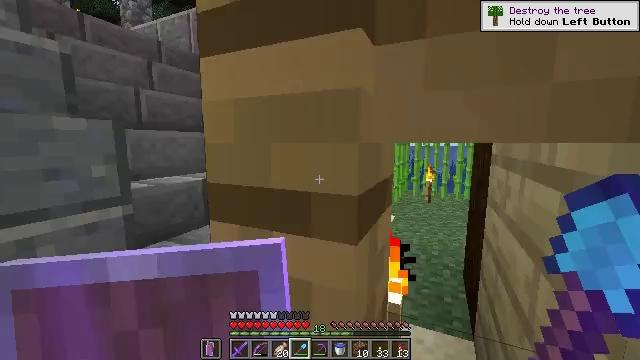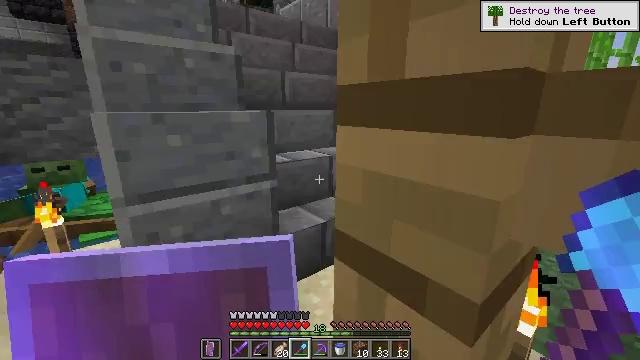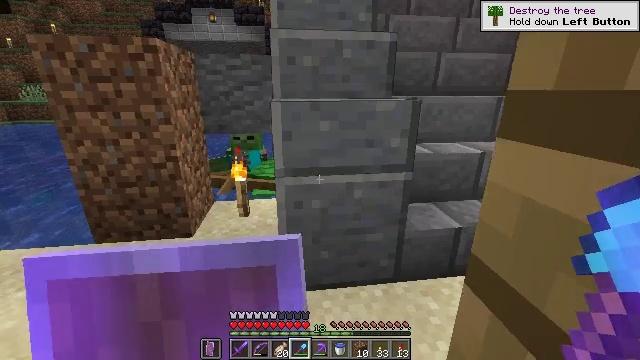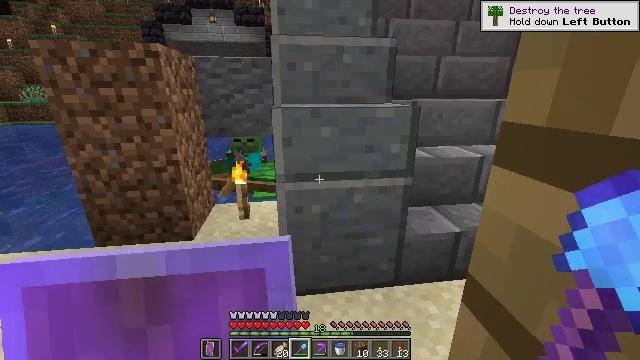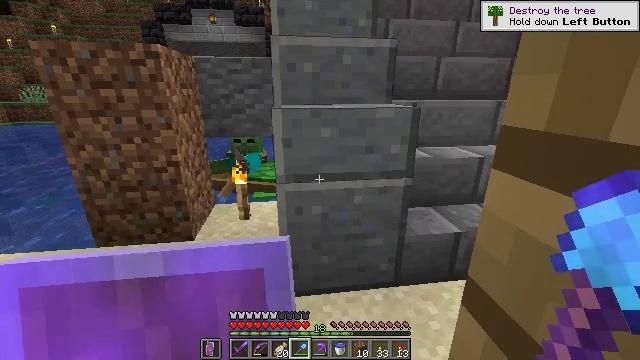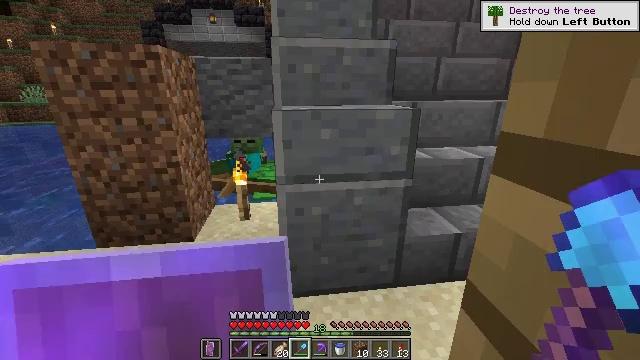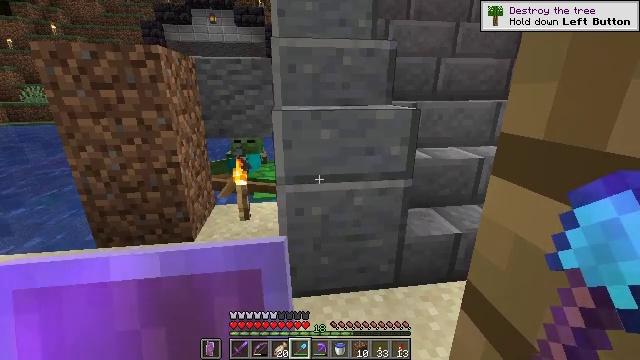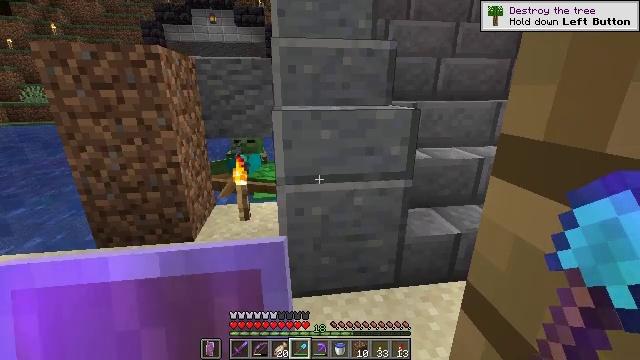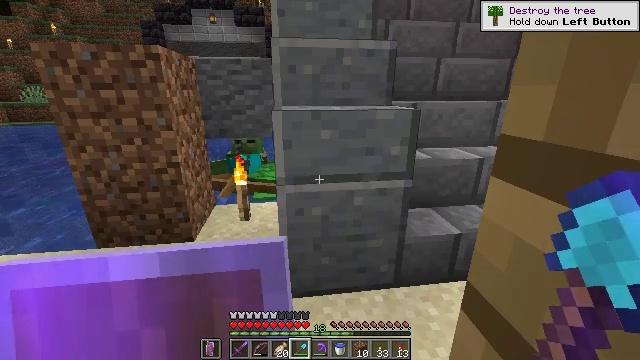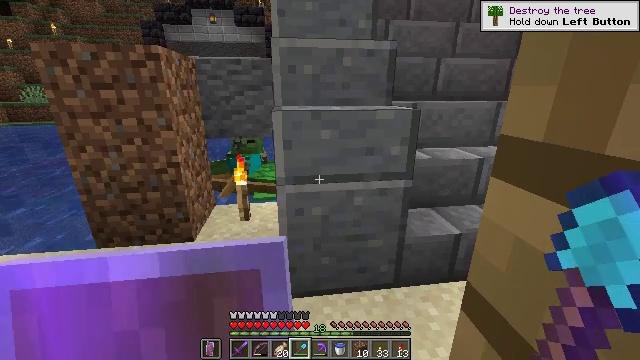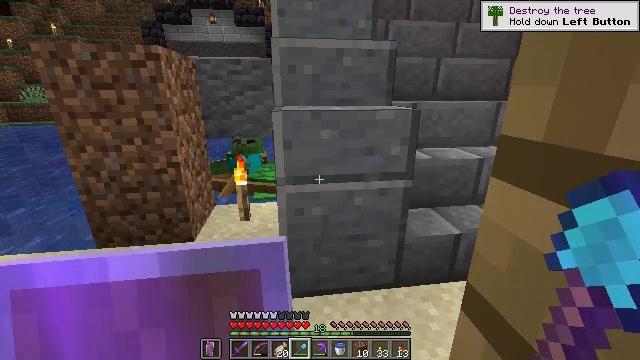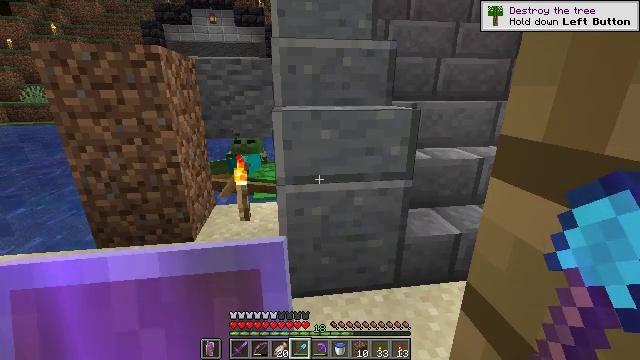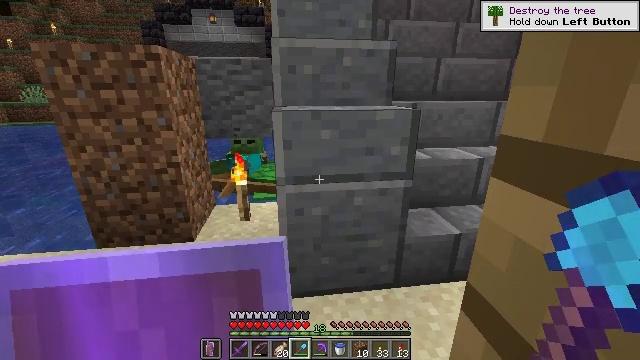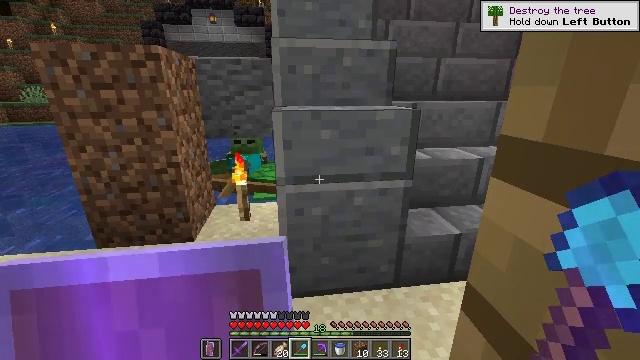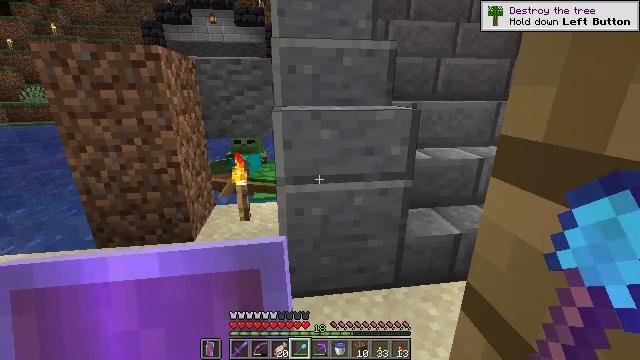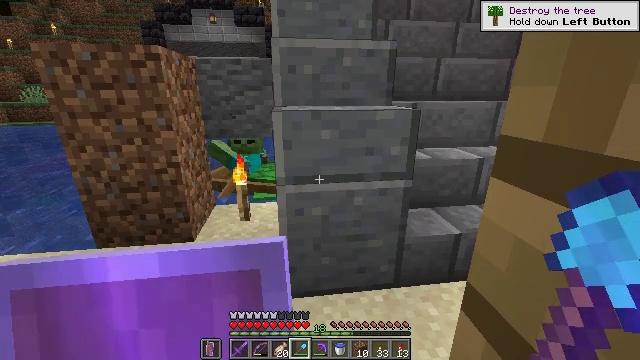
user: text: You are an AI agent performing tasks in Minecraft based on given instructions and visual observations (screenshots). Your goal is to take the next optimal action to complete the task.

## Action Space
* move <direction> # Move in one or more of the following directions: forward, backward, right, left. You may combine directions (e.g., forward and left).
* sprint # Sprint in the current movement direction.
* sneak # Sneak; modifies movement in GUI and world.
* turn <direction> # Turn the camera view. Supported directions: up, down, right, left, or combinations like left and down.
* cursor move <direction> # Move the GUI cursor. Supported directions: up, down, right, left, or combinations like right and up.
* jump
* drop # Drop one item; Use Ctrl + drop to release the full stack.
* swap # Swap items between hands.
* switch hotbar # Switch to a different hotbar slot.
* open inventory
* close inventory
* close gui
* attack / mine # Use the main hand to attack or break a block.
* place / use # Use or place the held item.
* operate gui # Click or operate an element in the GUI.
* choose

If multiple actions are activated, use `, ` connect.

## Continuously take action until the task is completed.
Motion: motion action
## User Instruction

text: Deposit the white shulker box into your inventory by mining.
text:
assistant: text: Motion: no_op
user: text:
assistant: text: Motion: turn left and down
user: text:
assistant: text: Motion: no_op
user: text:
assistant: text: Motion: no_op
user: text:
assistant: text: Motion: no_op
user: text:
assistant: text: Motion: no_op
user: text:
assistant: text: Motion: no_op
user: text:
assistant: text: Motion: no_op
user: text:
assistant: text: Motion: no_op
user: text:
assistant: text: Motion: no_op
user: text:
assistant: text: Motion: no_op
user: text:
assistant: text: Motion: no_op
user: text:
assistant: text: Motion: no_op
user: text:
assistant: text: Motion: no_op
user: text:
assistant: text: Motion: no_op
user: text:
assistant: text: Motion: no_op
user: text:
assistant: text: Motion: no_op
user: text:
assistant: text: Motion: no_op
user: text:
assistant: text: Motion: no_op
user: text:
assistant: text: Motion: no_op
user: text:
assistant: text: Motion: no_op
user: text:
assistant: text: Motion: no_op
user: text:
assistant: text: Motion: turn right
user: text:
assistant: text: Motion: turn right
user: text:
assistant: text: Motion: turn right
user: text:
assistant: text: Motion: turn right and down
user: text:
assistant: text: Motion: turn right and down
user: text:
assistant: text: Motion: turn right and down
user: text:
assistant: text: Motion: turn right
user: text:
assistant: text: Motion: no_op